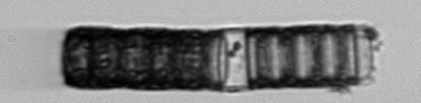
Label: Paralia_sulcata